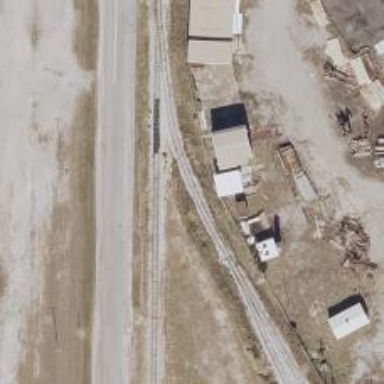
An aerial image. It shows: Railway spur service.